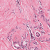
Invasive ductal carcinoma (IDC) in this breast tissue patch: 1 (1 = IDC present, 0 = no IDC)